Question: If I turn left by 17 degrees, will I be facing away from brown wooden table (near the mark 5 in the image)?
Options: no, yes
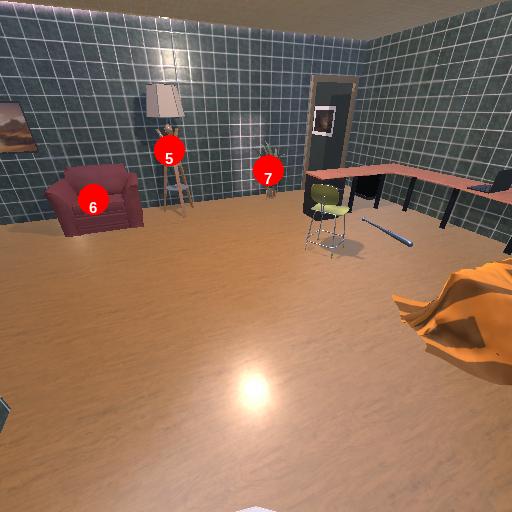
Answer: no